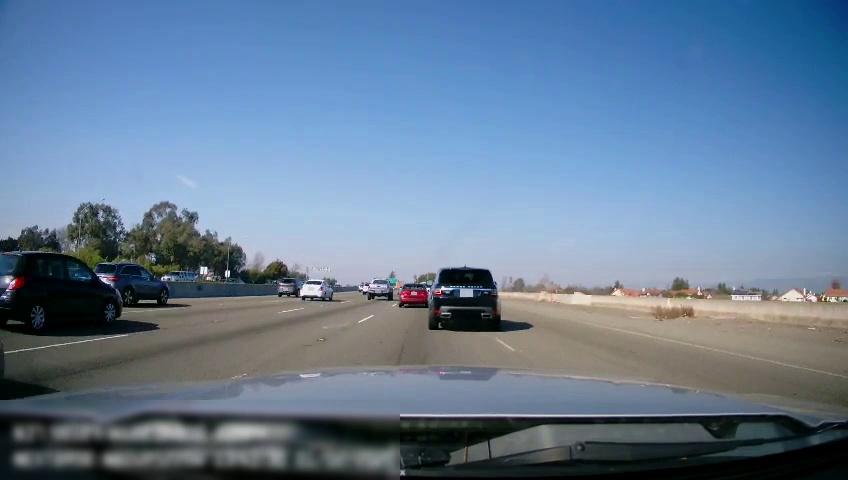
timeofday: Day
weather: Sunny
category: Drivable Space
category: Vehicles | SUV
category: Vehicles | Truck
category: Vehicles | Car
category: Vehicles | Car
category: Vehicles | SUV
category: Vehicles | Car
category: Vehicles | Car
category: Vehicles | SUV
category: Vehicles | SUV
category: Vehicles | SUV
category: Lanes | Current Lane
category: Lanes | Current Lane
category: Lanes | Current Lane
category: Lanes | Alternate Lane
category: Lanes | Alternate Lane